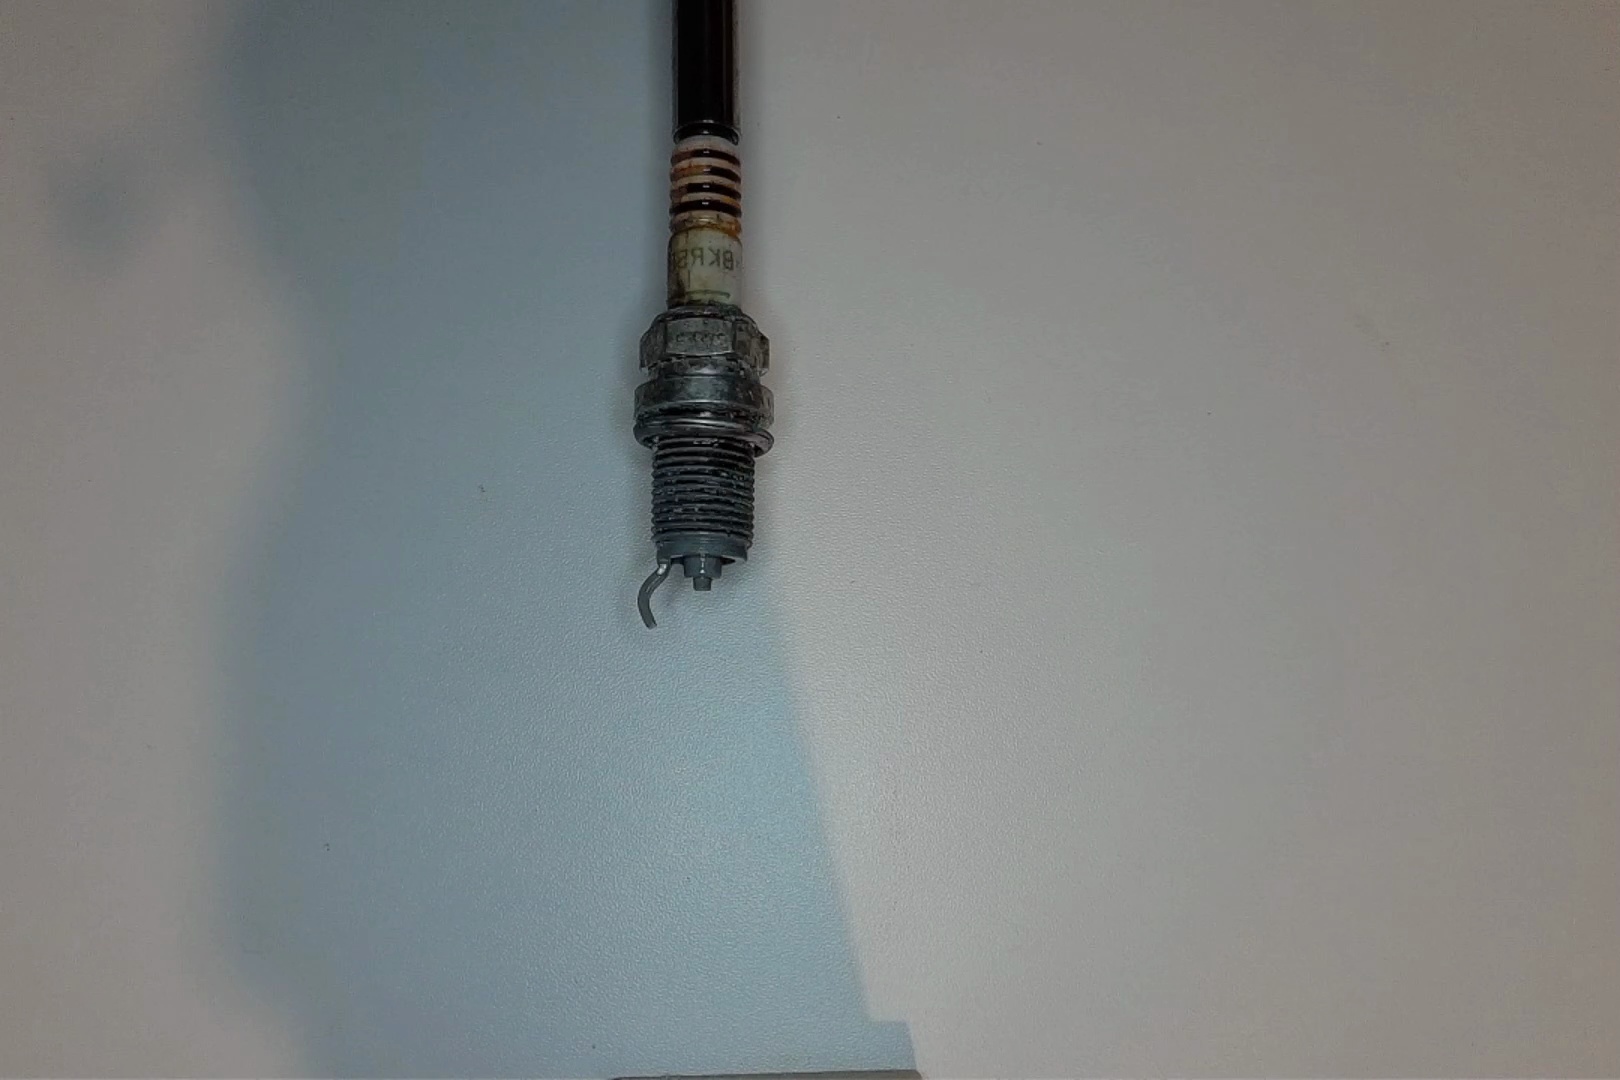
Label: anomaly